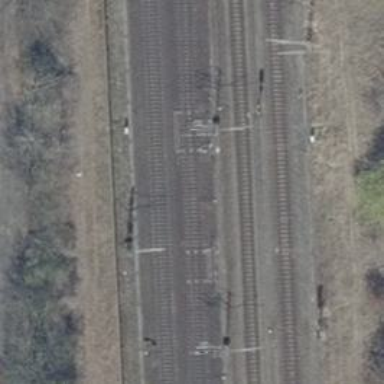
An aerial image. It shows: Railway switch with the turnout pointing to the right.